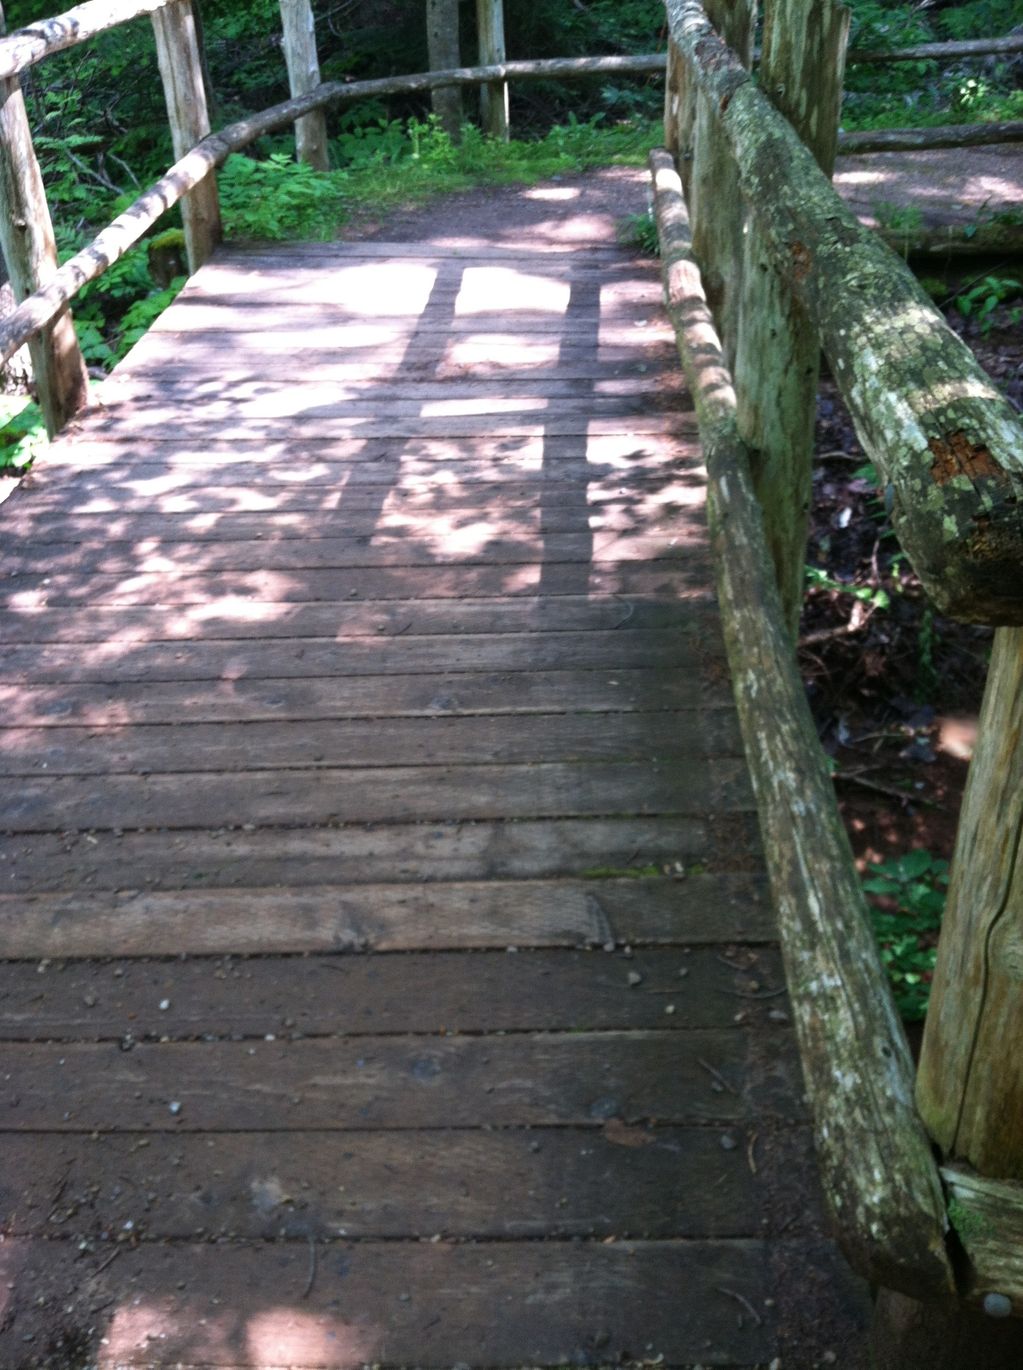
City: charlottetown